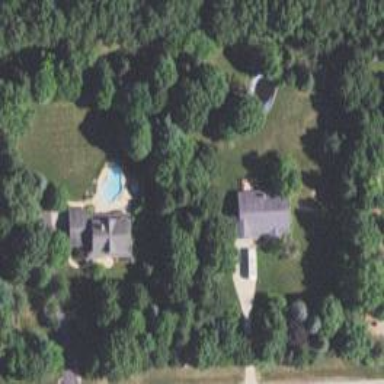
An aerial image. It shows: Driveway.